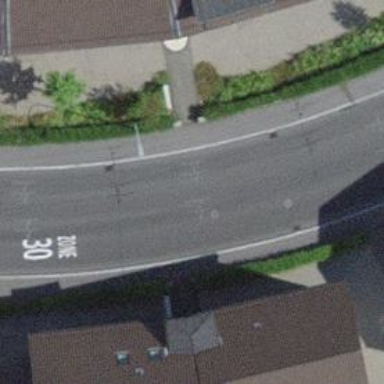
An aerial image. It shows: Residential road with asphalt surface and sidewalks on both sides. Trolley wires are visible above the road.